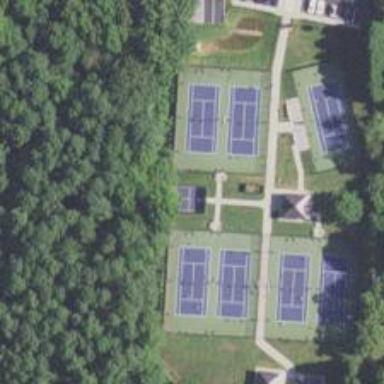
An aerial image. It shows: Tennis court on pitch designated for leisure land.